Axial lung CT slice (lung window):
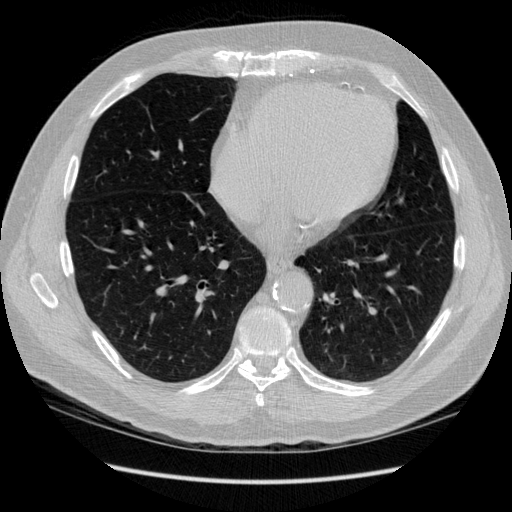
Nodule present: no